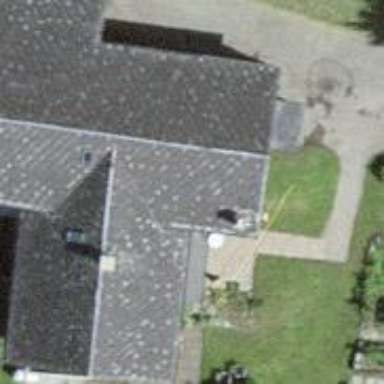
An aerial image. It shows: Detached building with gabled roof.